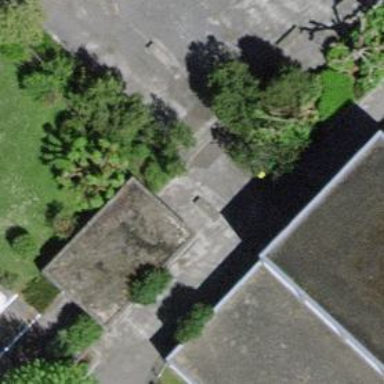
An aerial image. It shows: School with bicycle shed for parking.